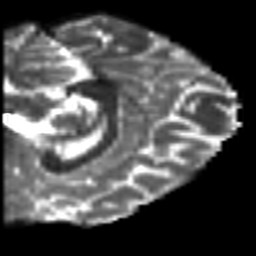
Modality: T2w
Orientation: sagittal
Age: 26
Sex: female
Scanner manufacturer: siemens
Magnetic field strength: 3 T
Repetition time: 7 s
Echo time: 0.0926 s